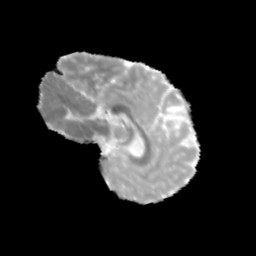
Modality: MD
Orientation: sagittal
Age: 10
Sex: male
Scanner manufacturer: siemens
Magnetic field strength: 3 T
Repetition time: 3.8 s
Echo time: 0.07 s